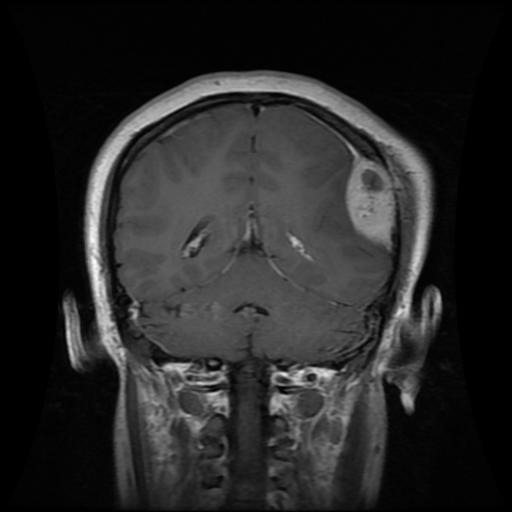
Label: meningioma